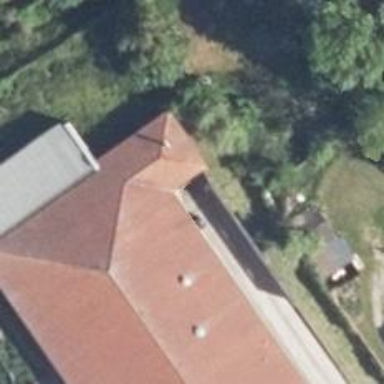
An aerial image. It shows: Driveway tunnel that serves as building passage.